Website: home-depot
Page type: review-order
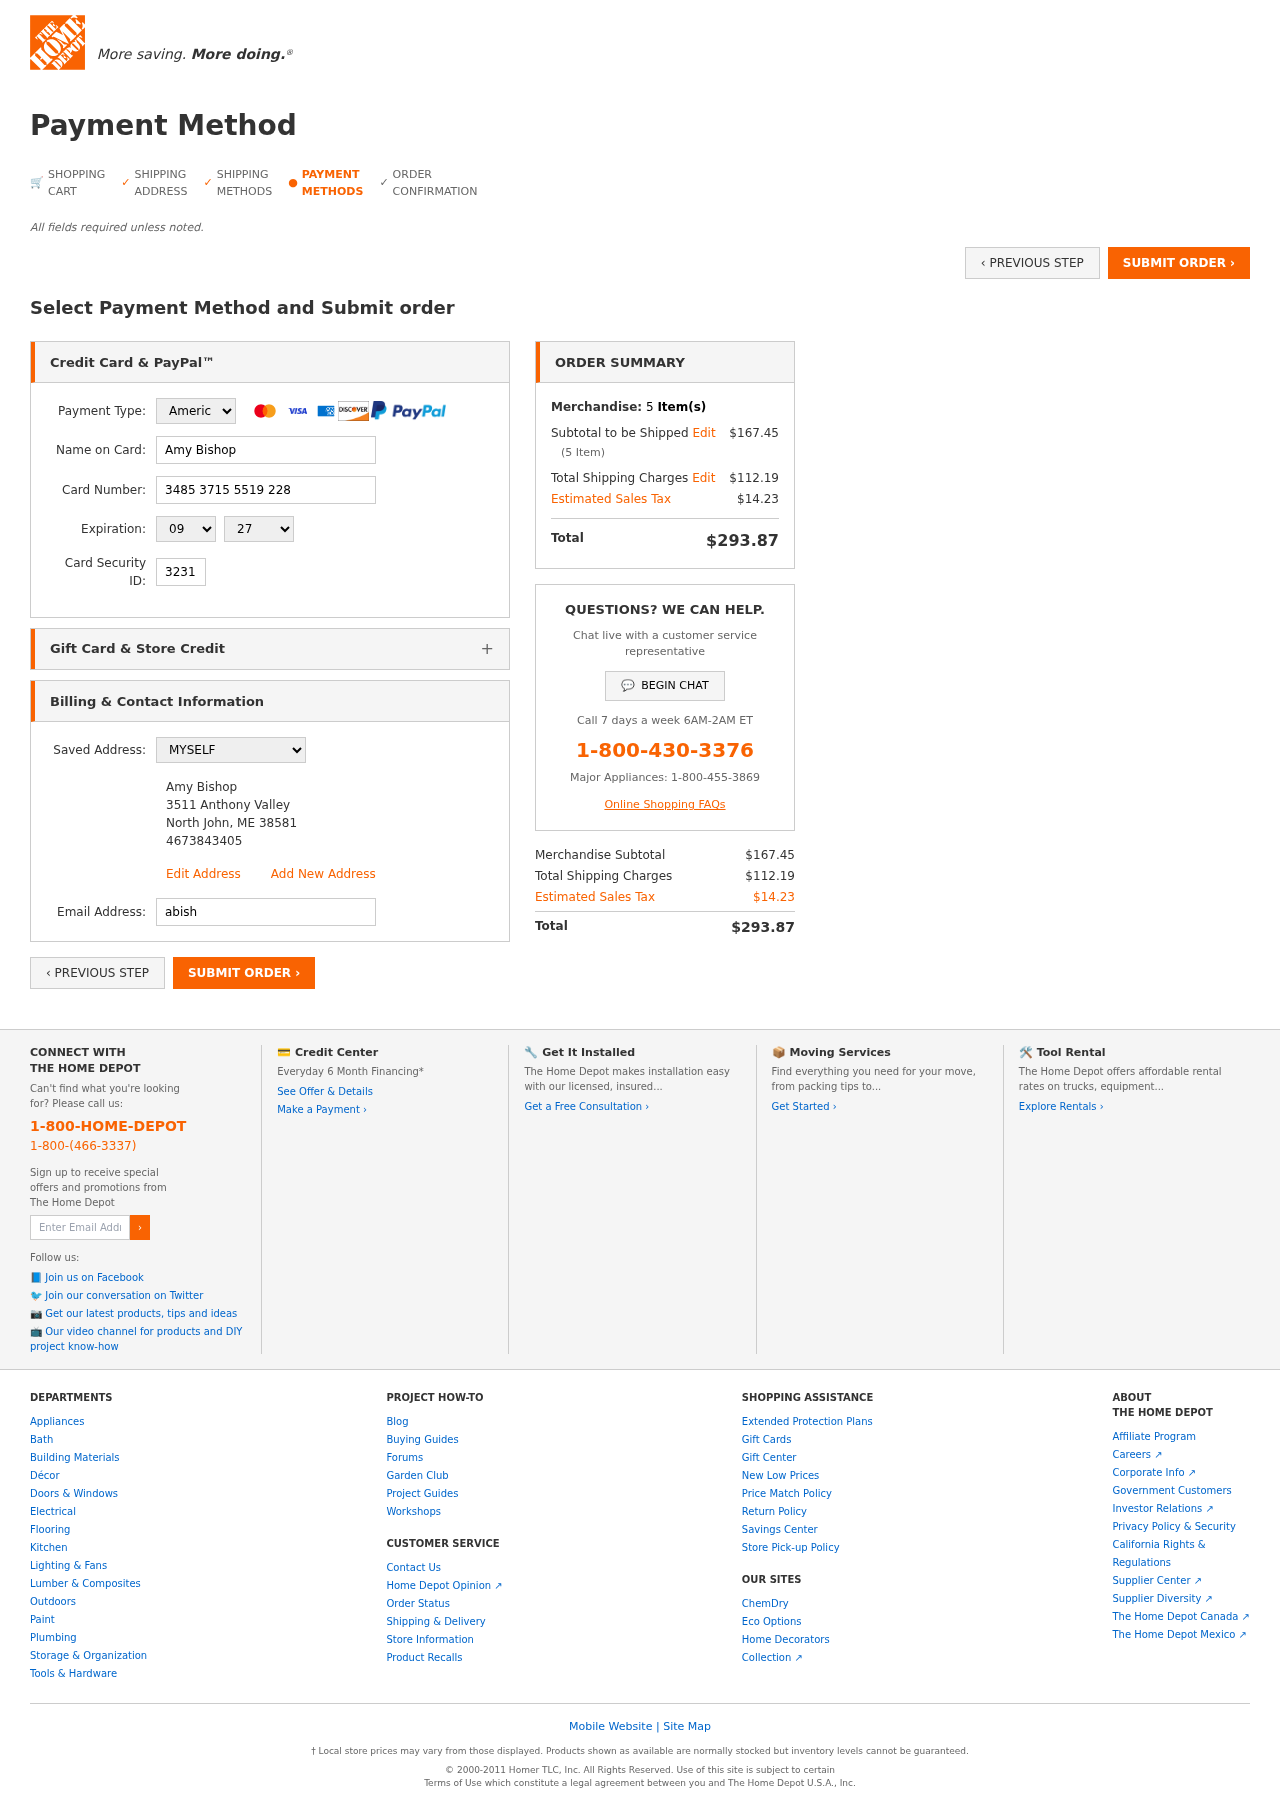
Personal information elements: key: PII_CARD_CVV
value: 3231
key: PII_CARD_EXPIRY_MONTH
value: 09
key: PII_CARD_EXPIRY_YEAR
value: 27
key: PII_CARD_NUMBER
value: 3485 3715 5519 228
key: PII_CARD_TYPE
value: American Express
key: PII_EMAIL
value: abishop@yahoo.com
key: PII_FULLNAME
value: Amy Bishop
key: PII_FULLNAME2
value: Amy Bishop
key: PII_STREET
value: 3511 Anthony Valley
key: PII_CITY2
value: North John
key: PII_STATE_ABBR2
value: ME
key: PII_POSTCODE
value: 38581
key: PII_POSTCODE_FULL
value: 38581
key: PII_POSTCODE_NUMERIC
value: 38581
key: PII_PHONE2
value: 4673843405
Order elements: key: ORDER_NUM_ITEMS
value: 5
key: ORDER_SUBTOTAL
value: $167.45
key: ORDER_NUM_ITEMS2
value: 5
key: ORDER_SHIPPING_COST
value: $112.19
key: ORDER_TAX
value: $14.23
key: ORDER_TOTAL
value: $293.87
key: ORDER_SUBTOTAL2
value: $167.45
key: ORDER_SHIPPING_COST2
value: $112.19
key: ORDER_TAX2
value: $14.23
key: ORDER_TOTAL2
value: $293.87